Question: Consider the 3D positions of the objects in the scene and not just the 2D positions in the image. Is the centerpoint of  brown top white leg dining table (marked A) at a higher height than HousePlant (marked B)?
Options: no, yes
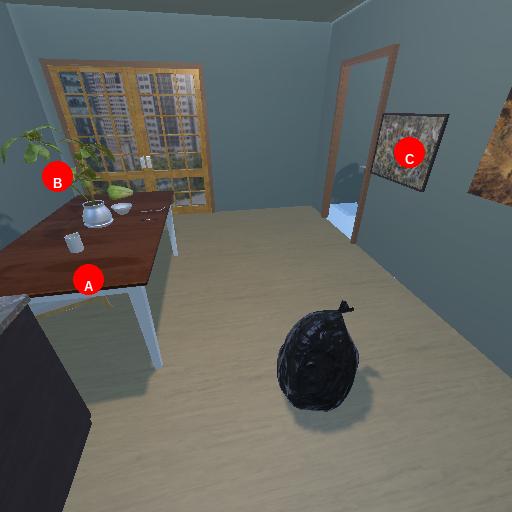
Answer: no